RGB frame:
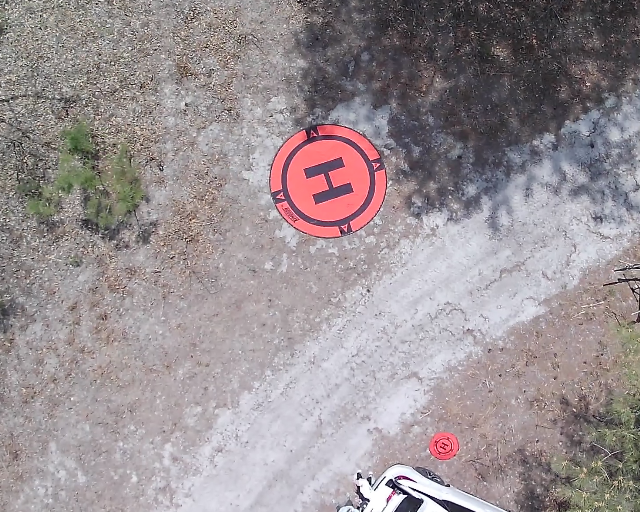
Thermal frame:
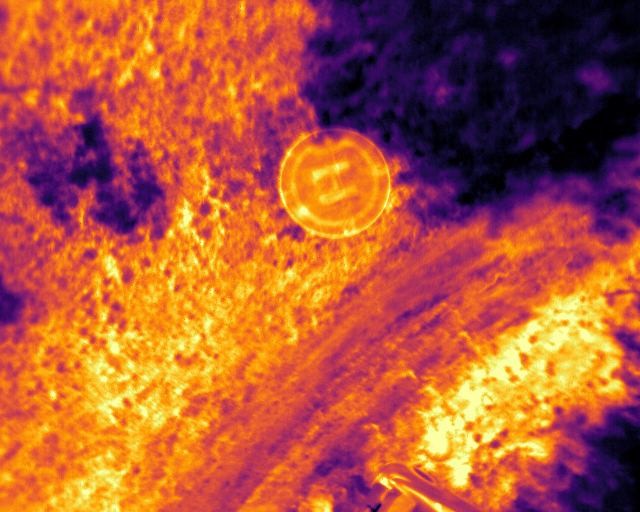
Captured: 2026-02-26 02:33:21
Pixels at or above 80 °C: 0 (fraction of frame: 0)